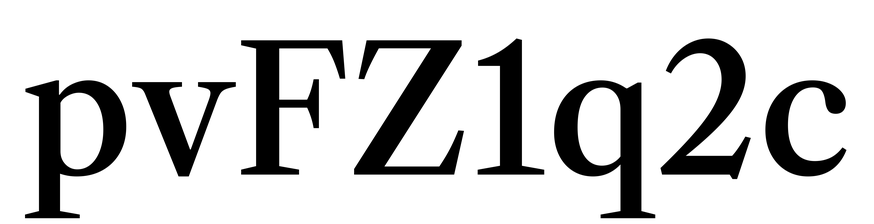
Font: LibreCaslonText_Medium